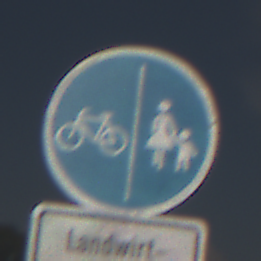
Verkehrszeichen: GetrennterRadUndGehwegRadwegLinks
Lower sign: BesondereFahrzeugeUndTransportgueter6
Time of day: MorningAfternoon
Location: Outdoor (Nature)
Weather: PartlyCloudy
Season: NotSpecified
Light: Natural